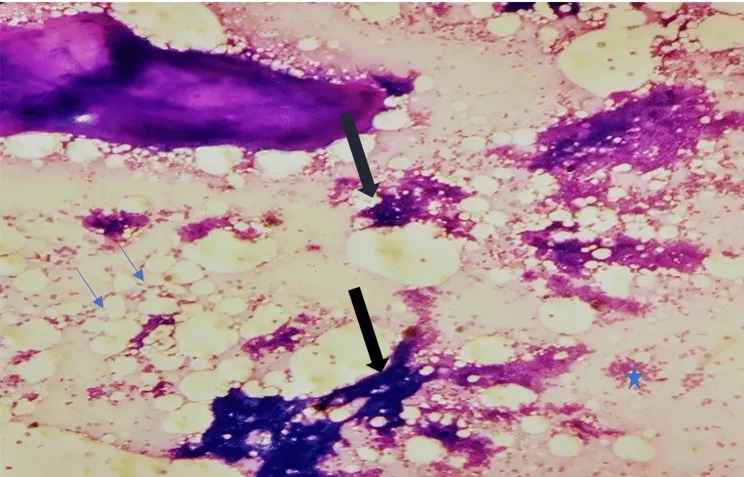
Photomicrograph of the fine needle aspiration cytology. . Fine needle aspiration cytology smear at low power microscopy from the mass black arrow showing cohesive clusters of ductal cells in branching pattern, blue star showing numerous scattered bare nuclei, and blue arrows showing fat cells. (Wright stain, 50X magnification. ).
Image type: pathology (giemsa)